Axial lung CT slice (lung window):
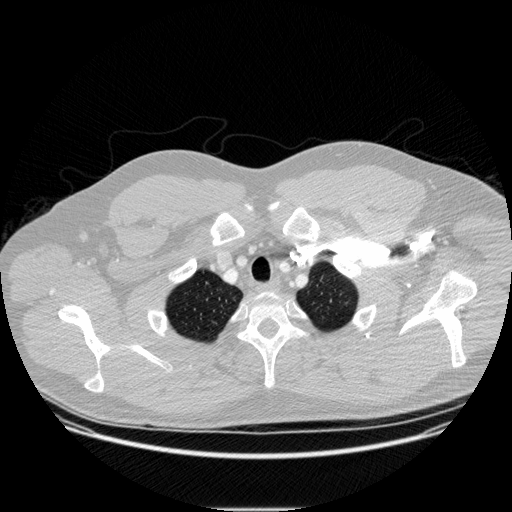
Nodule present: no